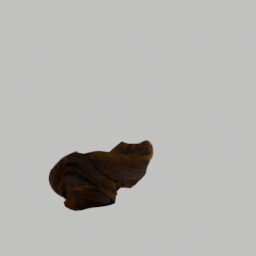
Label: people